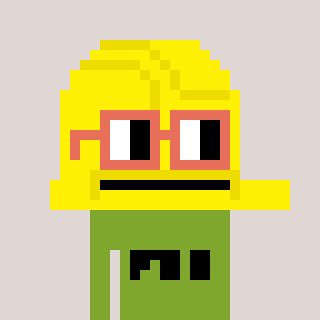
a pixel art character with square orange glasses, a construction helmet-shaped head and a slimegreen-colored body on a warm background